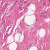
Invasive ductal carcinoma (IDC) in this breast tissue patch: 0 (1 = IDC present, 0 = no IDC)